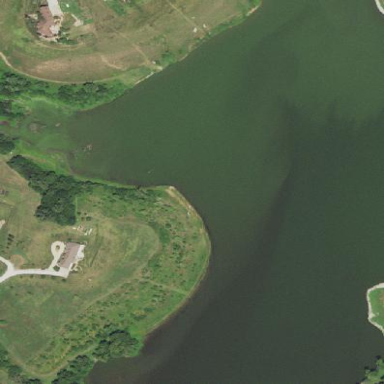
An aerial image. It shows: Reservoir of water.